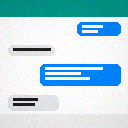
Screen state: on